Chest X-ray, PA view. Patient: 52 years old, sex M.
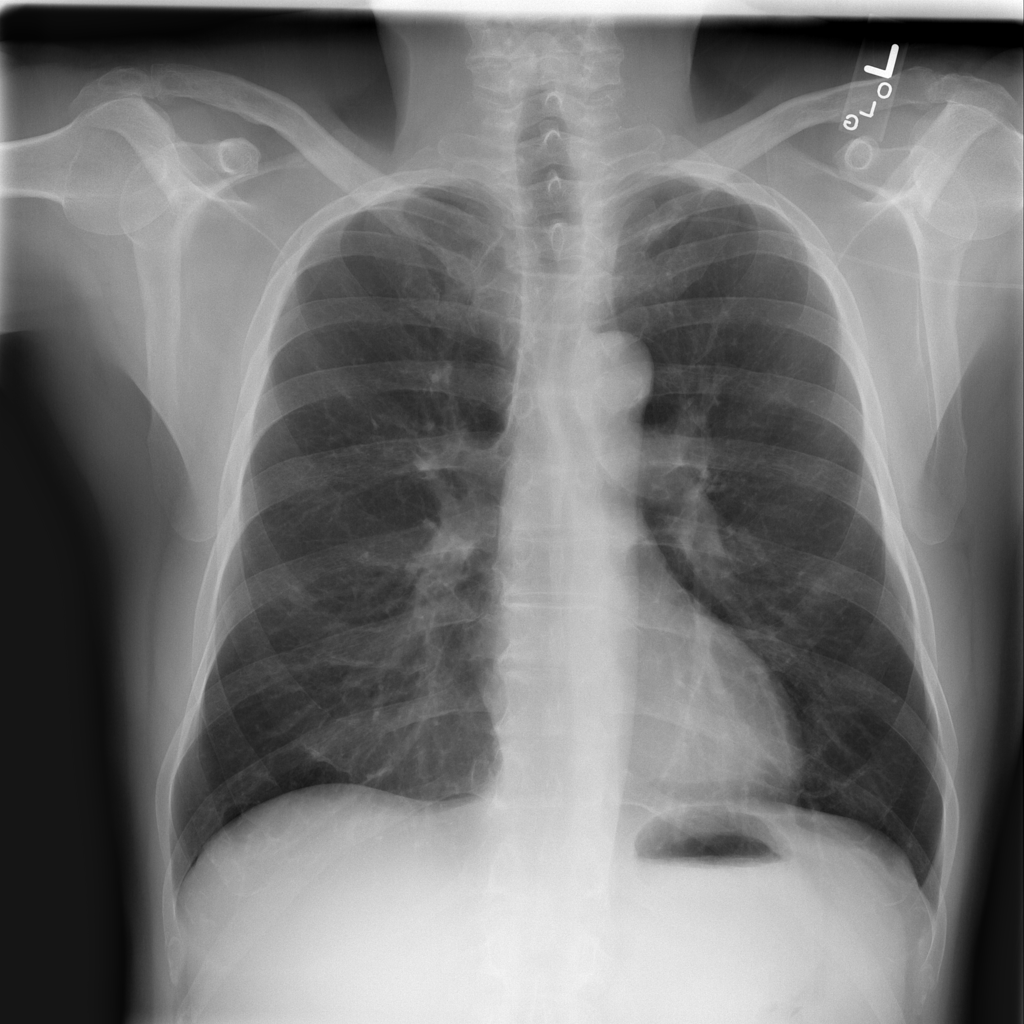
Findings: No Finding